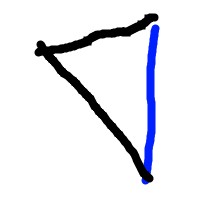
Shape: triangle